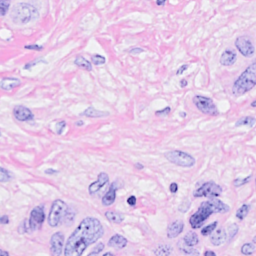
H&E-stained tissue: Breast